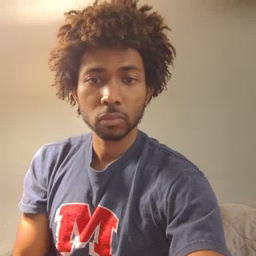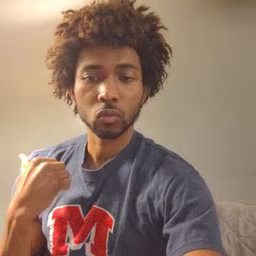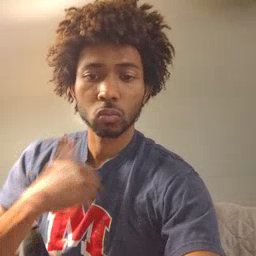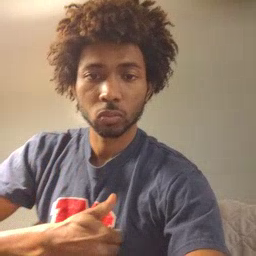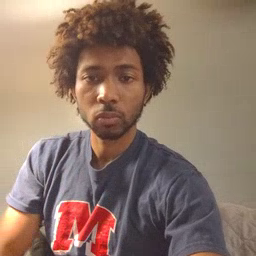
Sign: jacket